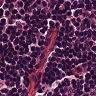
Metastatic tissue present: no